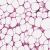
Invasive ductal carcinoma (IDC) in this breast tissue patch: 0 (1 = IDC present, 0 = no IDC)